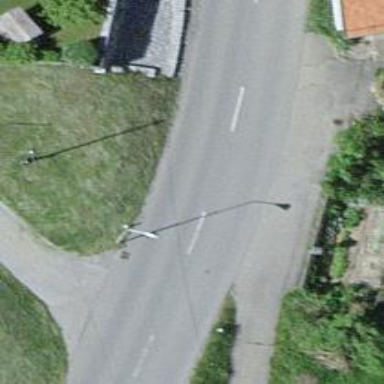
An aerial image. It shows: Tertiary road with asphalt surface.